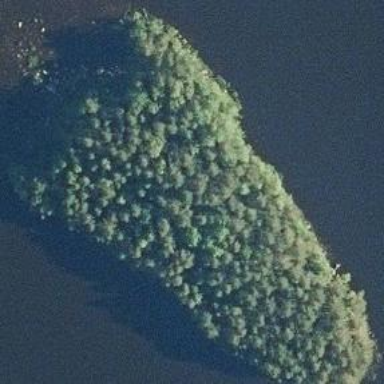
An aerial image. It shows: Islet.